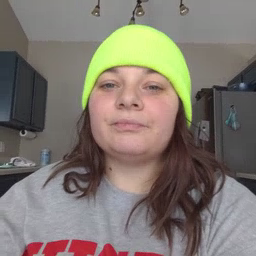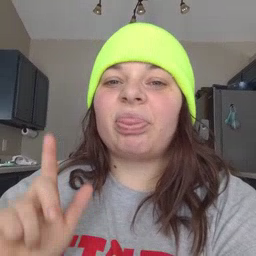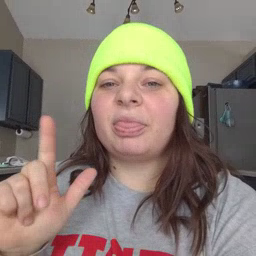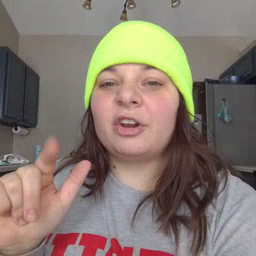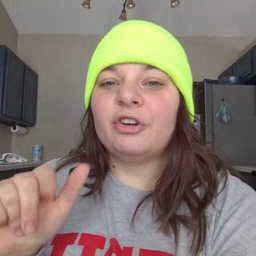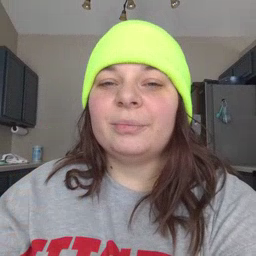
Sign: later